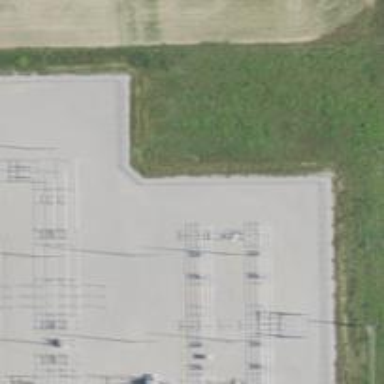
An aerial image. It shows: Switch for power supply.